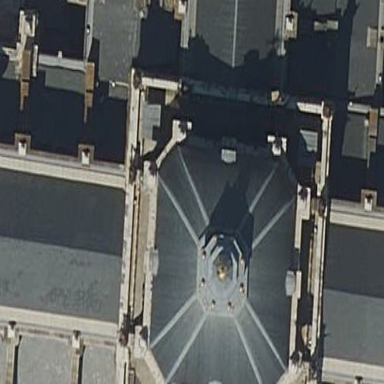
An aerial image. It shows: Building with dome-shaped roof.